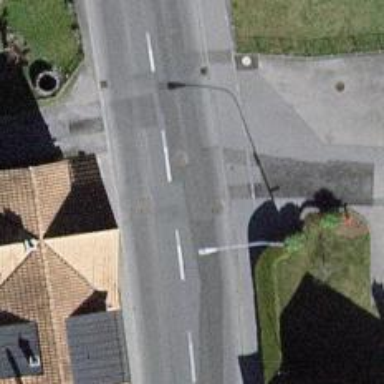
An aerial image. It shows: Tertiary road with asphalt surface.